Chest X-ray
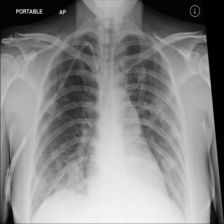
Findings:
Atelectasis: negative
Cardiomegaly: negative
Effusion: negative
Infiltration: negative
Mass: negative
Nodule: positive
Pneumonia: negative
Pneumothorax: negative
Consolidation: negative
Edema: negative
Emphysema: negative
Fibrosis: negative
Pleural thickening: negative
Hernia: negative